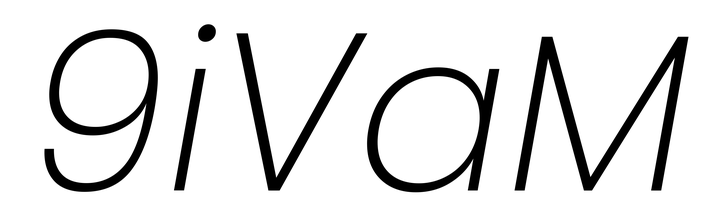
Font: Poppins-ExtraLightItalic